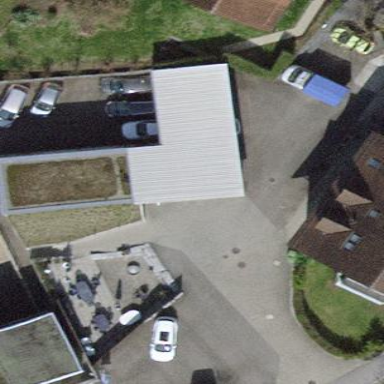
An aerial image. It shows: View of roof of building.